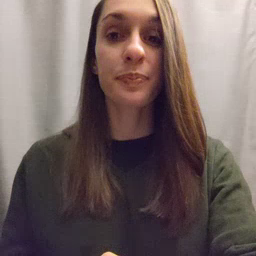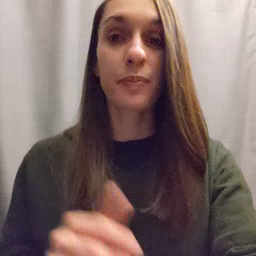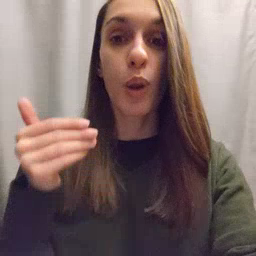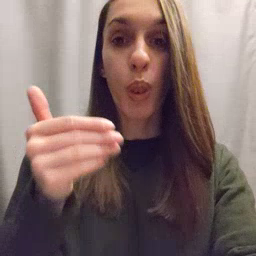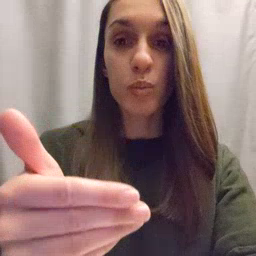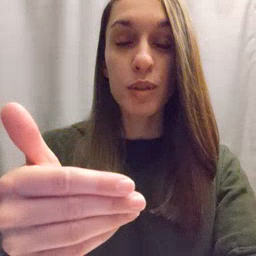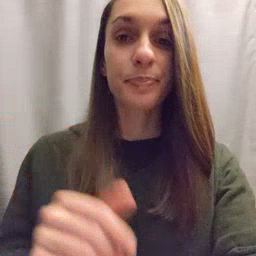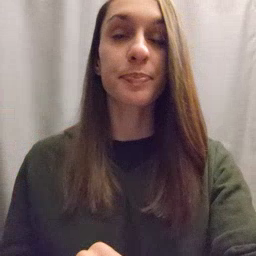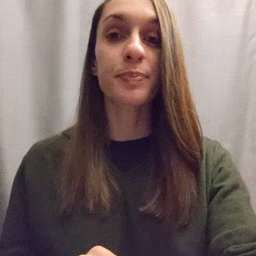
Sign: close